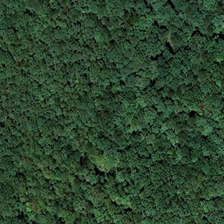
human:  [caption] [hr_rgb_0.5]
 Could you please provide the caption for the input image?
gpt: many green trees are in a crowded forest .

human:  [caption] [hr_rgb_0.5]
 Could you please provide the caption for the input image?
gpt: many green trees are in a crowded forest .

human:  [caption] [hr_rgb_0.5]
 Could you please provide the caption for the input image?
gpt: many green trees are in a crowded forest .

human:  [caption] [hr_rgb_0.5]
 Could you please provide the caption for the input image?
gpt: many green trees are in a crowded forest .

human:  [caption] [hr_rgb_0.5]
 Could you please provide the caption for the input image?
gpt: many green trees are in a crowded forest .